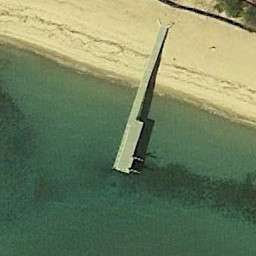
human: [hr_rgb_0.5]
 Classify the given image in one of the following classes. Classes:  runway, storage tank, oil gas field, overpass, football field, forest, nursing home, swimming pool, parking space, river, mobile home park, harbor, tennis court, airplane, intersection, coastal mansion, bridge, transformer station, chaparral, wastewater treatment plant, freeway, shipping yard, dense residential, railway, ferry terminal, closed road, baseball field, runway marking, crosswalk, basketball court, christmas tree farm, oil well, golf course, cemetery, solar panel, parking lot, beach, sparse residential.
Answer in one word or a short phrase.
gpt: ferry terminal